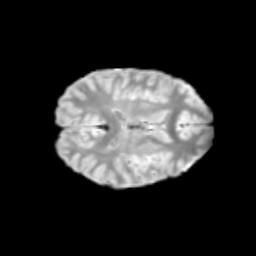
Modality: T2w
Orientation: axial
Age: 11
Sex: male
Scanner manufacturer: siemens
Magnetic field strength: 3 T
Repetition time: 3.8 s
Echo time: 0.07 s